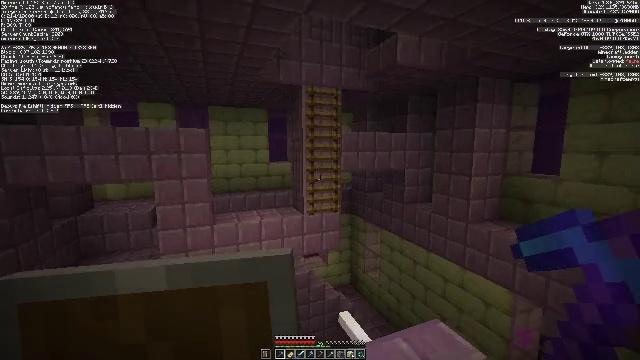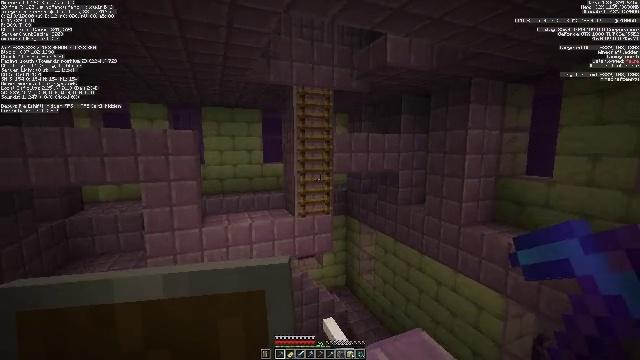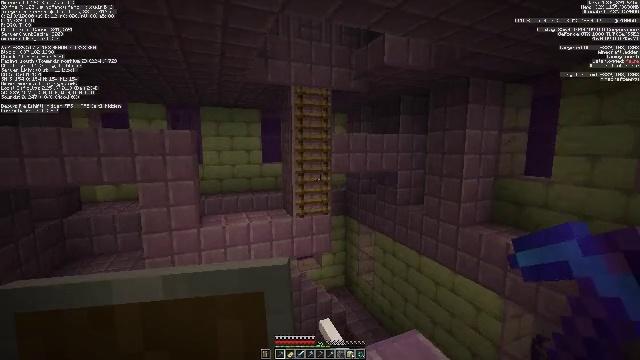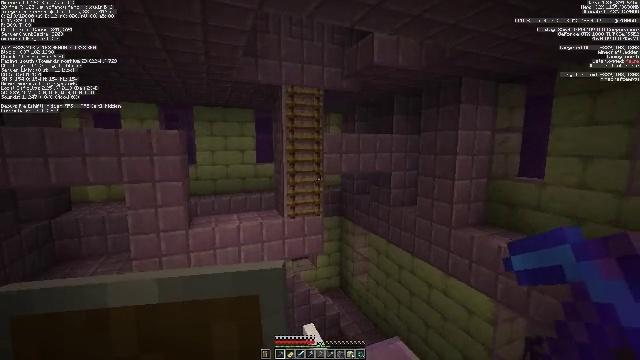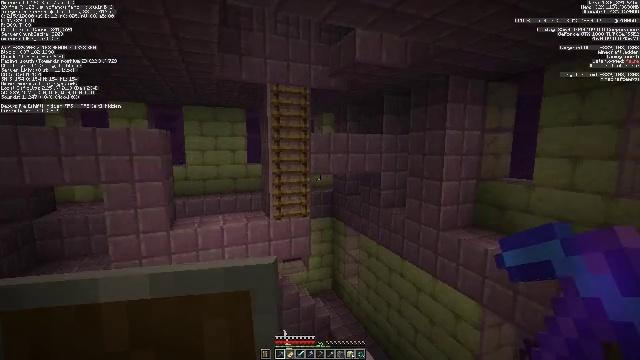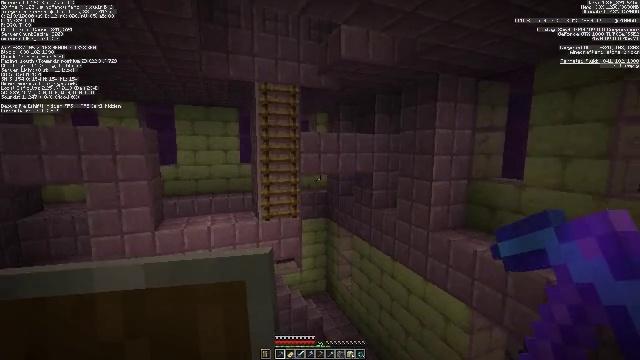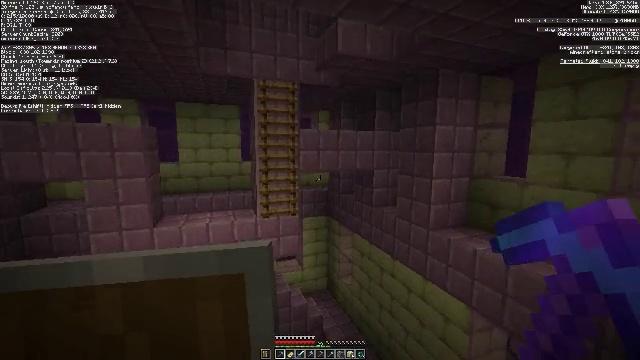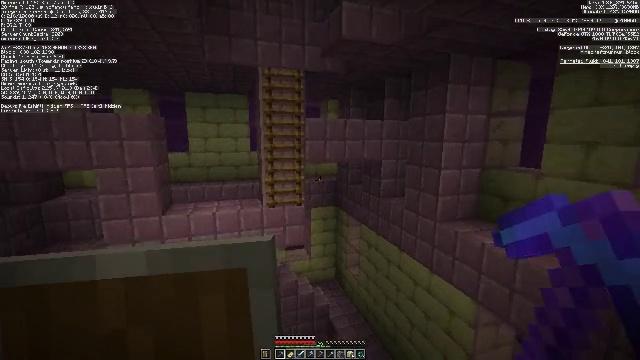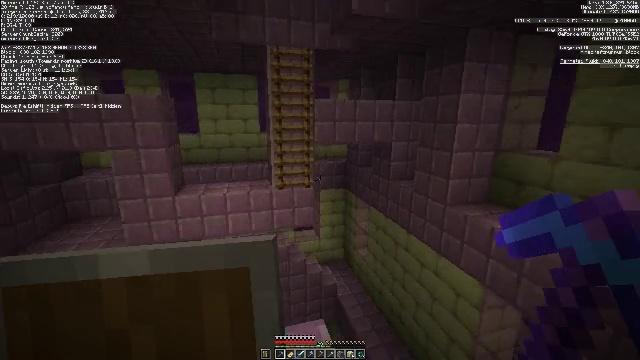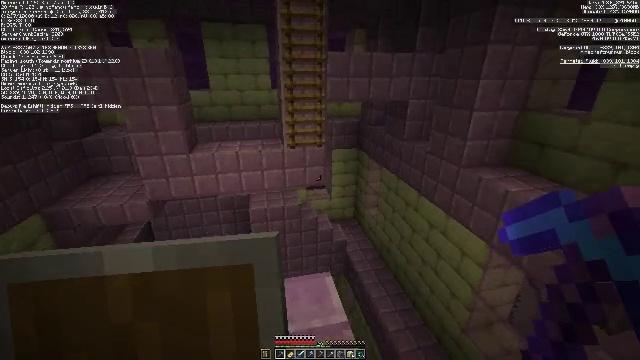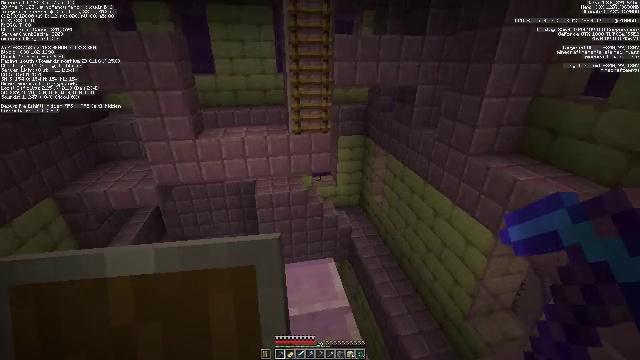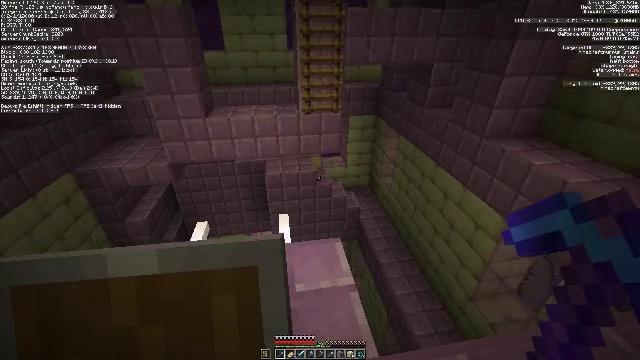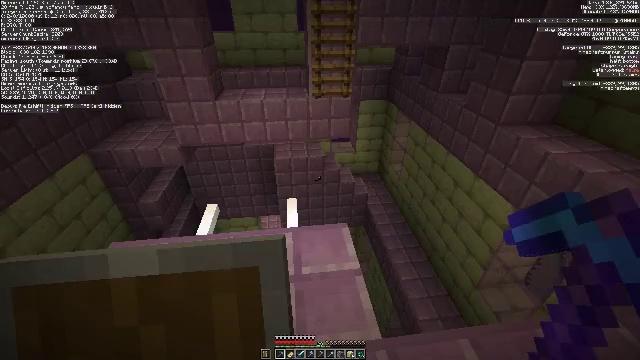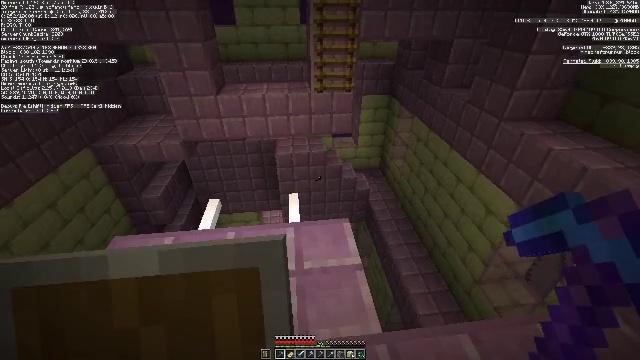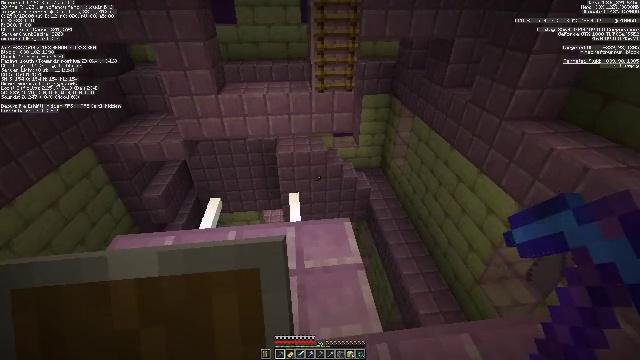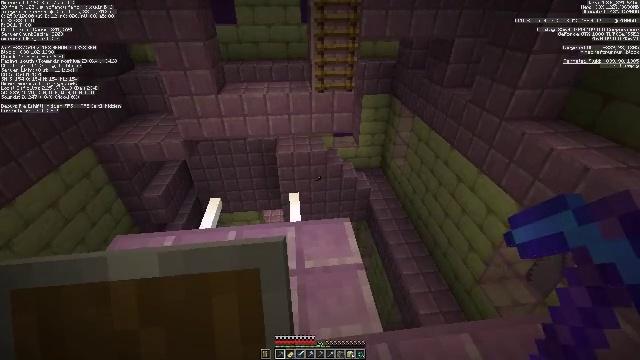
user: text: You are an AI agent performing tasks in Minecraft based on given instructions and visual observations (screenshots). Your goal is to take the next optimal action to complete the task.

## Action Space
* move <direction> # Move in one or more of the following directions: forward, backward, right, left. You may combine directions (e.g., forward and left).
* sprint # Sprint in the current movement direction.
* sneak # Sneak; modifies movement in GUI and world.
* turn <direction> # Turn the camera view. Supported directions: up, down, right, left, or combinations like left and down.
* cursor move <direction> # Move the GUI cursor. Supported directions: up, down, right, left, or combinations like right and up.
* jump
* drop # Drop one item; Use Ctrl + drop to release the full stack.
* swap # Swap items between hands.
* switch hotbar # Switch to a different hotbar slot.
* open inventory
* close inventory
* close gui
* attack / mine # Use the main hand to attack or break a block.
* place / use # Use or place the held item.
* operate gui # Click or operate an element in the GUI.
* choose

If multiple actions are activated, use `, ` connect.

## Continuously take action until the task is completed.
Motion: motion action
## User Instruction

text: Attack the purpur block to obtain it.
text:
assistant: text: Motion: move right
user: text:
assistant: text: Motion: move right
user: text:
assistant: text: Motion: move right
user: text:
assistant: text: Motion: move right
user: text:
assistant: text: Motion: move right
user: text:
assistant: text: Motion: move right, turn left
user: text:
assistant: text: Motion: turn left and down
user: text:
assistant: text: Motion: turn left and down
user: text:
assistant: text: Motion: turn left and down
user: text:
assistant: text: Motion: turn left and down
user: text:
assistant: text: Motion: turn left and down
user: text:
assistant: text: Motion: turn left and down
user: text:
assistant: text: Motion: turn down
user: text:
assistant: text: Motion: no_op
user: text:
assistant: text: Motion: no_op
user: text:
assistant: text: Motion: no_op
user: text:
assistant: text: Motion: no_op
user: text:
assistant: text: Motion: no_op
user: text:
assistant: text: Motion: move forward, turn left
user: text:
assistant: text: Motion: move forward
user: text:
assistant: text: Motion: move forward
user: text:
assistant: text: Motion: move forward
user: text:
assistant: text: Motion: move forward
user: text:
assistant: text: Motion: move forward
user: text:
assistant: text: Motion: move forward
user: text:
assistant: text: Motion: move forward
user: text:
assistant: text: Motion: move forward
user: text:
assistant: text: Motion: no_op
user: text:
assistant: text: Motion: turn right and up
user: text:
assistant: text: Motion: turn right and up